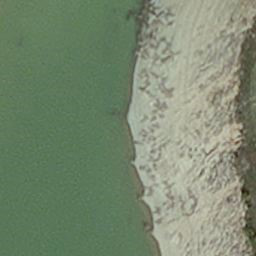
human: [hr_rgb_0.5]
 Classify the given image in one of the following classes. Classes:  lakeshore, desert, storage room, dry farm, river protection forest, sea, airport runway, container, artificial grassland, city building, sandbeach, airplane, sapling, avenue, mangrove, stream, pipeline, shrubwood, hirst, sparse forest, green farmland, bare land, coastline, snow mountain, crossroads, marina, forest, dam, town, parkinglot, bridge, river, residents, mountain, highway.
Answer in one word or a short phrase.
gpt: hirst